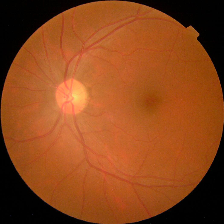
Diabetic retinopathy grade: No DR